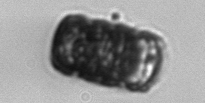
Label: Paralia_sulcata